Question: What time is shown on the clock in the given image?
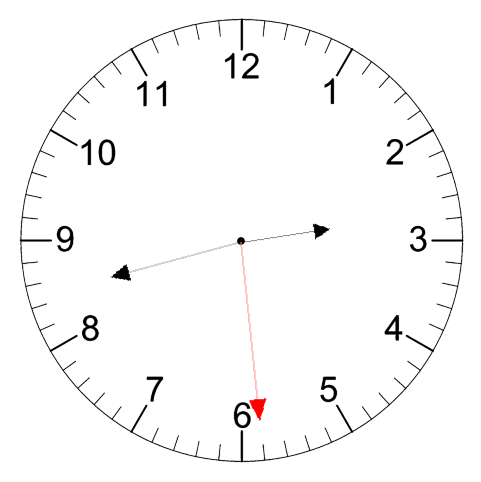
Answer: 02:42:29